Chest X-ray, AP view. Patient: 29 years old, sex F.
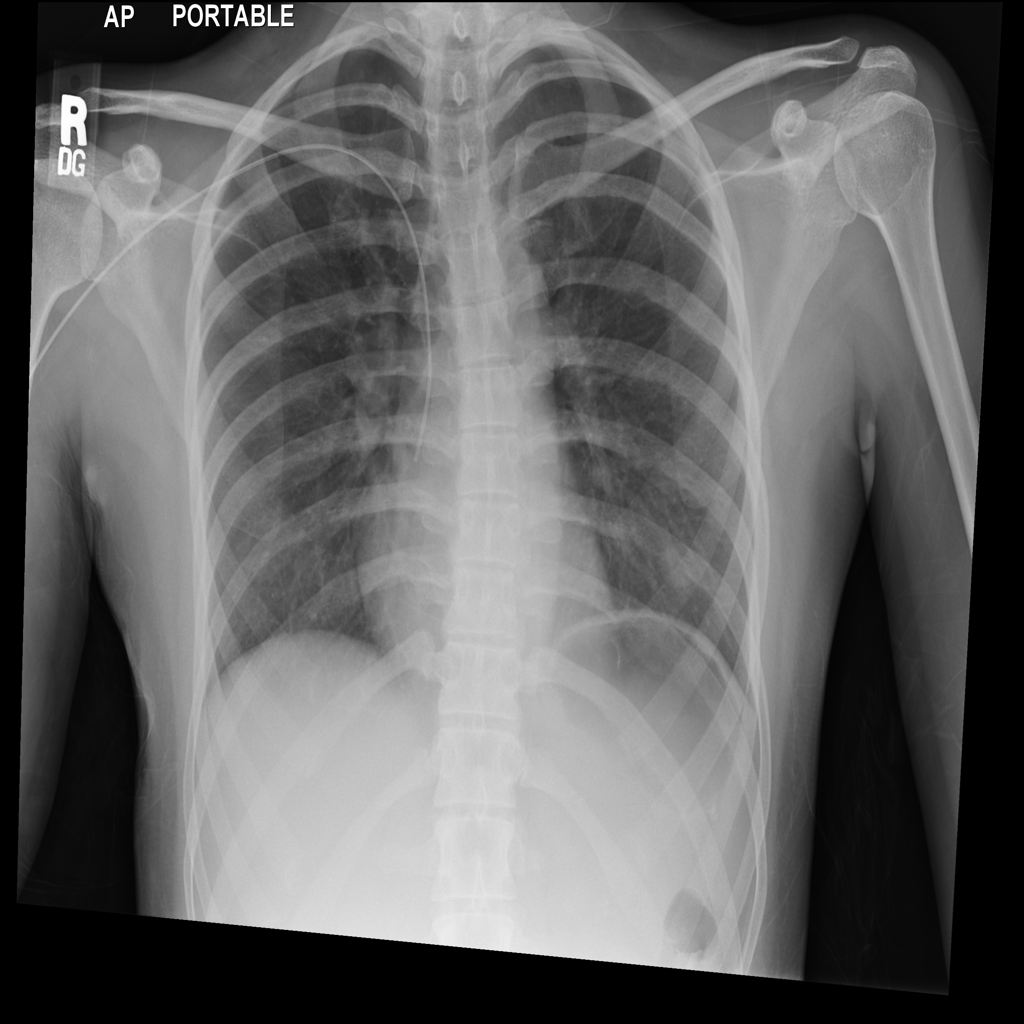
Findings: No Finding